Interaction volume radius: 5 \u00c5
Interaction volume height: 15 \u00c5
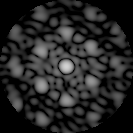
Disorder parameter: 0.4337